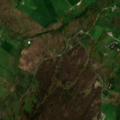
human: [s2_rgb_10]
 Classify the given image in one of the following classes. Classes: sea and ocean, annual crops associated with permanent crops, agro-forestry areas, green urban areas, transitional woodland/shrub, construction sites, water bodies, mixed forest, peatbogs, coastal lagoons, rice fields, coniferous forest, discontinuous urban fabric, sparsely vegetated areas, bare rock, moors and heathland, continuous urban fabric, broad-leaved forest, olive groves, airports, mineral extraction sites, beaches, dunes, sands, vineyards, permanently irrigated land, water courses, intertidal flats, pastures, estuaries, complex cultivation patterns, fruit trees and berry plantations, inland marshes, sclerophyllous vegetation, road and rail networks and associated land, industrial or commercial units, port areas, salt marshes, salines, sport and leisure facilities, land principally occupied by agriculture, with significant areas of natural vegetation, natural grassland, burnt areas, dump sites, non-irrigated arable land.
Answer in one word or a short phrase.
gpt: pastures, land principally occupied by agriculture, with significant areas of natural vegetation, moors and heathland